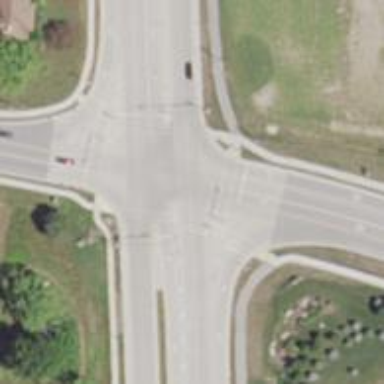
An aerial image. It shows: Marked crossing on path.